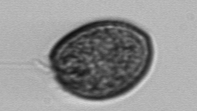
Label: Prorocentrum